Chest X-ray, PA view. Patient: 49 years old, sex F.
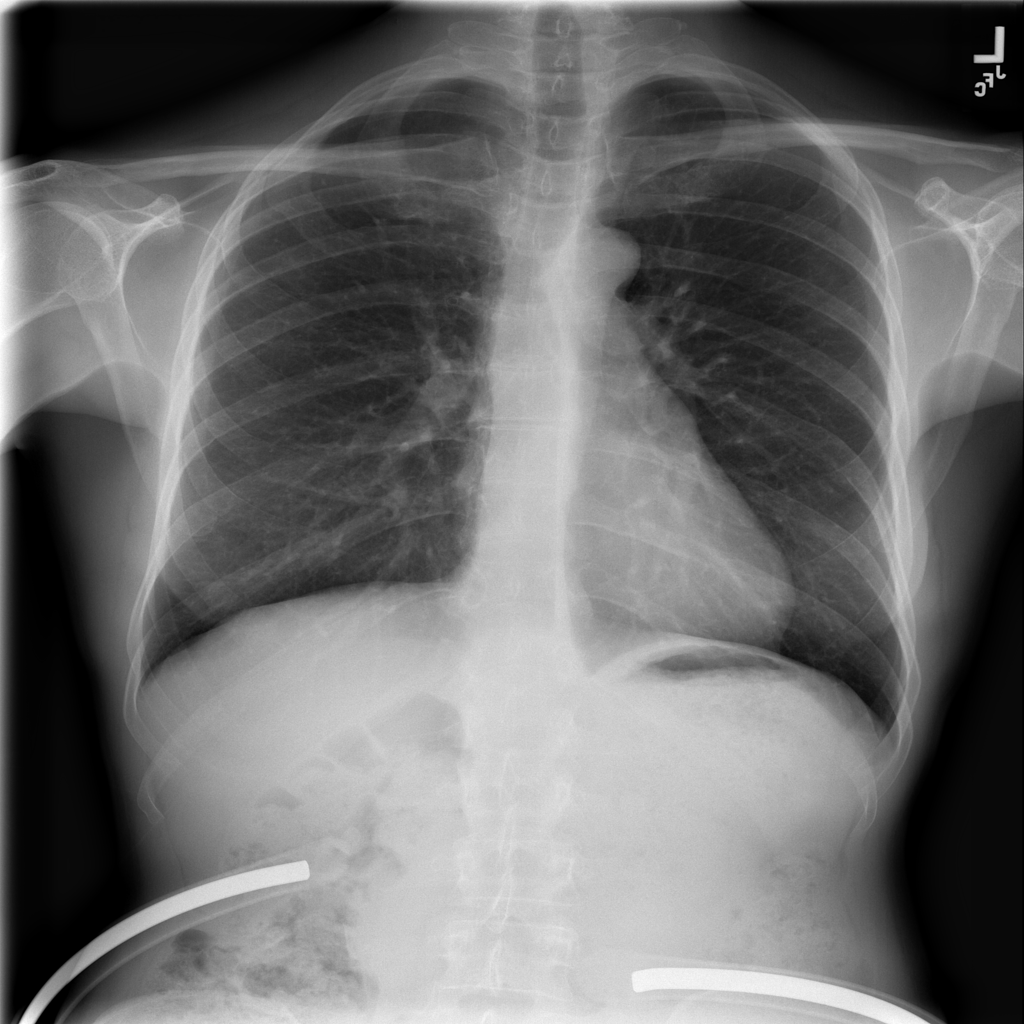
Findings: No Finding